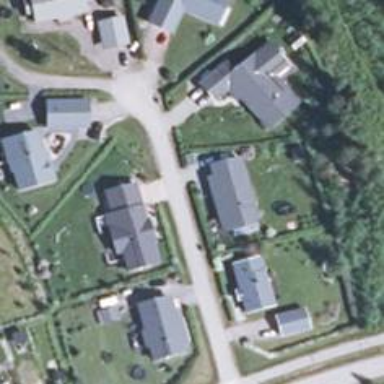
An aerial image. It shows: Living street.